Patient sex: M
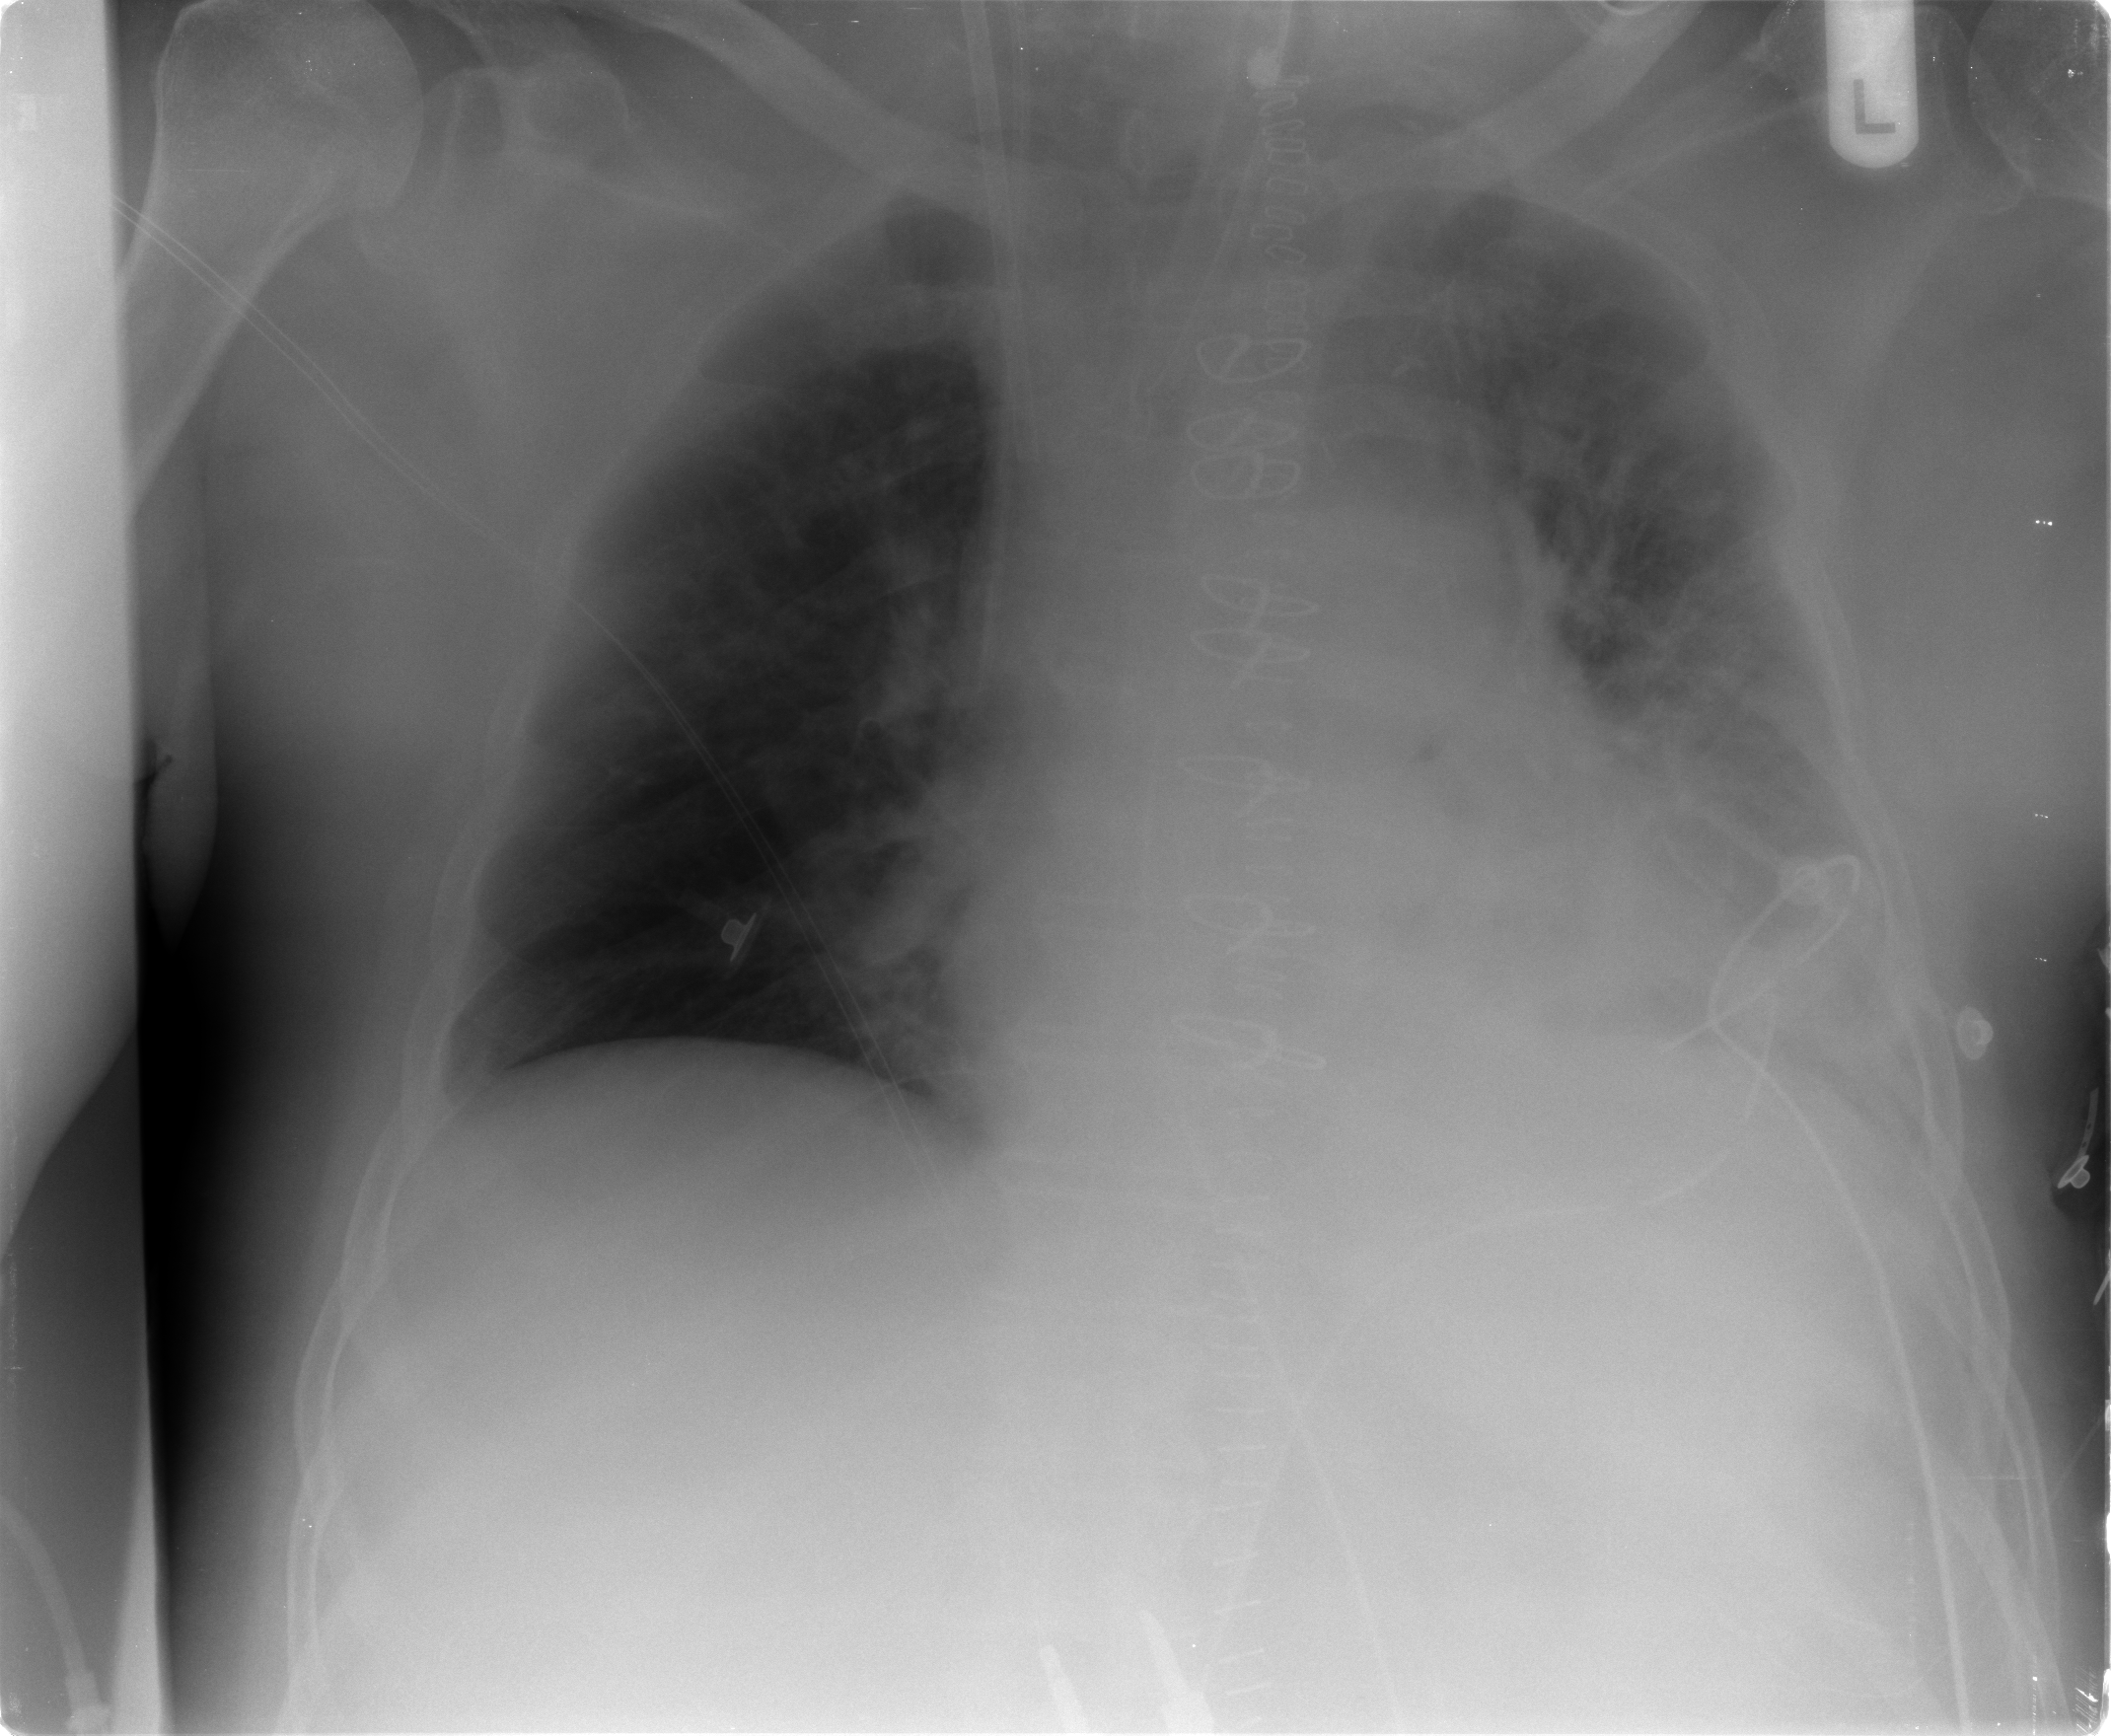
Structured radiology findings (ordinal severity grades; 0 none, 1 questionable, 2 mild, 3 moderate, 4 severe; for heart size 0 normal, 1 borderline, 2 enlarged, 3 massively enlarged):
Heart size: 2
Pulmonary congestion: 2
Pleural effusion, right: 0
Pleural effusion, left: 1
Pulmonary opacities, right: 0
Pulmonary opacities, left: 3
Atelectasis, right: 1
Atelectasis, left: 3